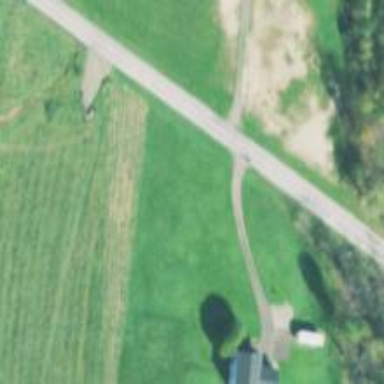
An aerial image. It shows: Driveway.